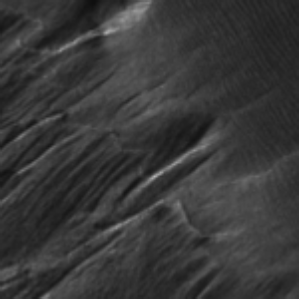
Label: frost